Interaction volume radius: 5 \u00c5
Interaction volume height: 15 \u00c5
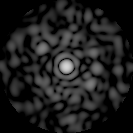
Disorder parameter: 0.8591